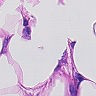
Metastatic tissue present: no